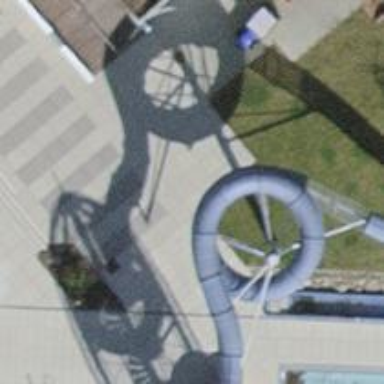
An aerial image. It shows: Water slide attraction.